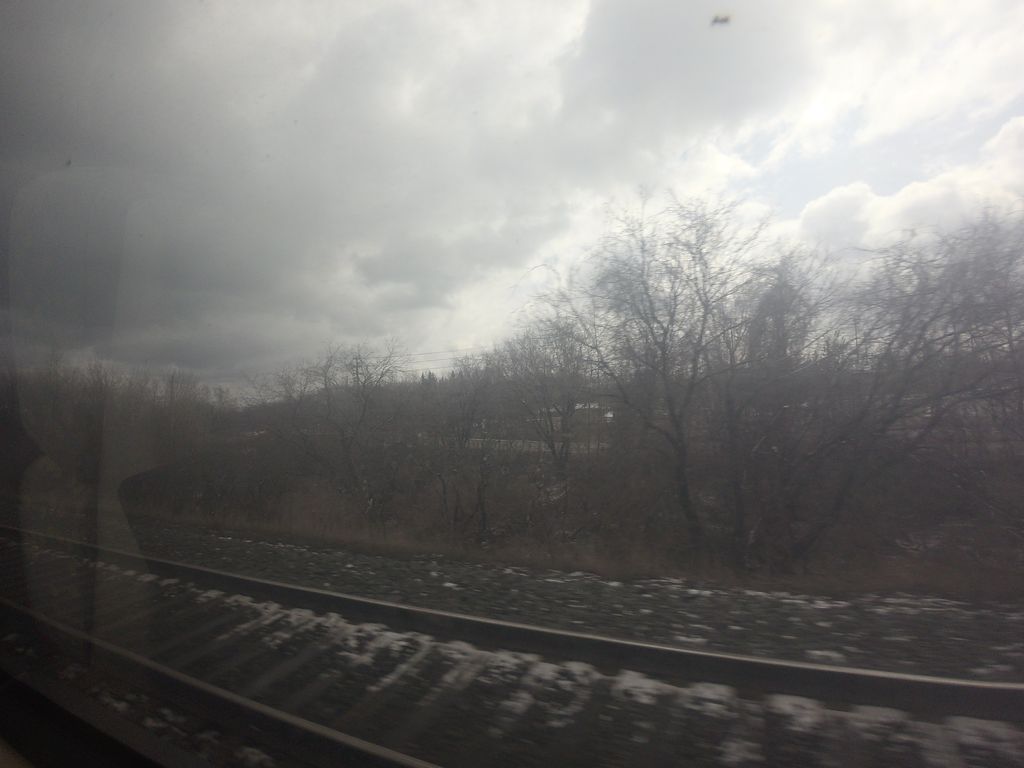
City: toronto